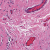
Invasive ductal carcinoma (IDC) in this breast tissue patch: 0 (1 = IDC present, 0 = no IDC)